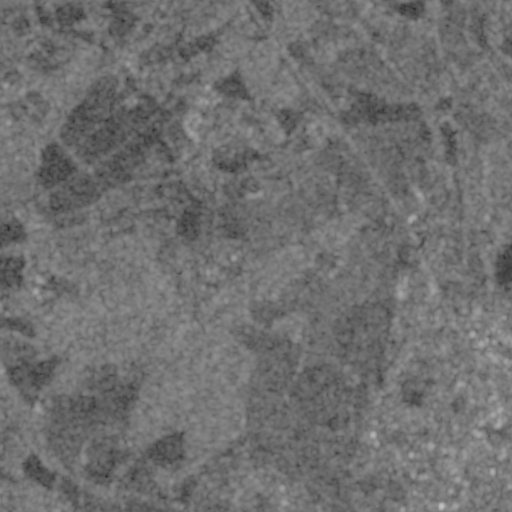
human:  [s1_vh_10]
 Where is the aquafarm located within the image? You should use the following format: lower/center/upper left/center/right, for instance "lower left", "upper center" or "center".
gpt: The aquafarm is located in the lower right of the image.
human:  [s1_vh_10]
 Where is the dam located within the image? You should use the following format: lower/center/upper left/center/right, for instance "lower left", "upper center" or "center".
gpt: The dam is located in the upper right of the image.
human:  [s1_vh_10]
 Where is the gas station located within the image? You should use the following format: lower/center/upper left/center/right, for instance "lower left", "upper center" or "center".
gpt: The gas station is located in the center right of the image.
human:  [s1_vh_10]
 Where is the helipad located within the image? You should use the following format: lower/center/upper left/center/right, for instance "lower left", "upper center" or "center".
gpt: The helipad is located in the center of the image.
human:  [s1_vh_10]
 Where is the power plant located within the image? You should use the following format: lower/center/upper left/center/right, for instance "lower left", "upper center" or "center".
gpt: The power plant is located in the lower left of the image.
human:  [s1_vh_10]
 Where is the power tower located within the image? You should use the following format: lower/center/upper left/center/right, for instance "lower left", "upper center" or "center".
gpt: The power tower is located in the upper right of the image.
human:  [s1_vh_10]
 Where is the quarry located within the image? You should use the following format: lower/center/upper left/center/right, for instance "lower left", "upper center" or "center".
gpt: The quarry is located in the center left of the image.
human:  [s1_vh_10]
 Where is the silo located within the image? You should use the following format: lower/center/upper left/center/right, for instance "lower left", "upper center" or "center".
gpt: The silo is located in the upper right of the image.
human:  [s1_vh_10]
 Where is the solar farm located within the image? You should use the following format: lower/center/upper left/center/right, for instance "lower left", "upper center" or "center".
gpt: The solar farm is located in the center of the image.
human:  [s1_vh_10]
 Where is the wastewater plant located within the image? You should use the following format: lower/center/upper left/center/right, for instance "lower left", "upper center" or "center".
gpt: The wastewater plant is located in the lower center of the image.
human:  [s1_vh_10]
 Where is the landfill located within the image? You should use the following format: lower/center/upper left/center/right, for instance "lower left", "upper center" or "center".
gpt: There is no landfill in the image.

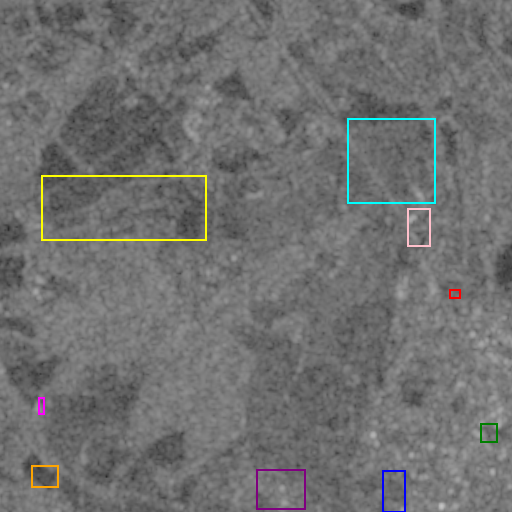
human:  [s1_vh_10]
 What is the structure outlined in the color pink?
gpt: The structure outlined in pink is an aquafarm.
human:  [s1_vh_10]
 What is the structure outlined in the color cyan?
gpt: The structure outlined in cyan is a crop field.
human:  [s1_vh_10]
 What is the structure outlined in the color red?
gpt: The structure outlined in red is a gas station.
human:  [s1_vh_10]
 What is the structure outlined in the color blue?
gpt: The structure outlined in blue is a park.
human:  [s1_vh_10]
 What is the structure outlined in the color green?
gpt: The structure outlined in green is a parking lot.
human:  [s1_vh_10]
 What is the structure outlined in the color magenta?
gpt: The structure outlined in magenta is a power plant.
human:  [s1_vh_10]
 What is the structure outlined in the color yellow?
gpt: The structure outlined in yellow is a quarry.
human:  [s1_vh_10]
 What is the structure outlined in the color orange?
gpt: The structure outlined in orange is a track.
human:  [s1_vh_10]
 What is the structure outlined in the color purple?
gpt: The structure outlined in purple is a wastewater plant.